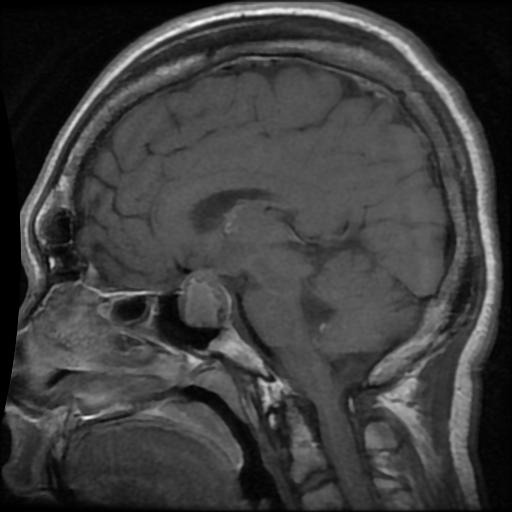
Label: pituitary